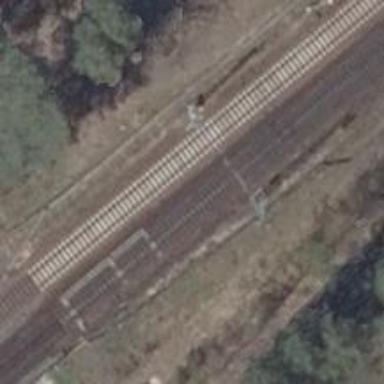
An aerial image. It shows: Railway switch with the turnout on the left side.